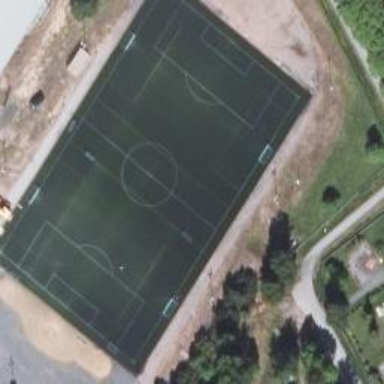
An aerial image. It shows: Soccer pitch with artificial turf designed for leisure and sports activities.